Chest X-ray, PA view. Patient: 32 years old, sex M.
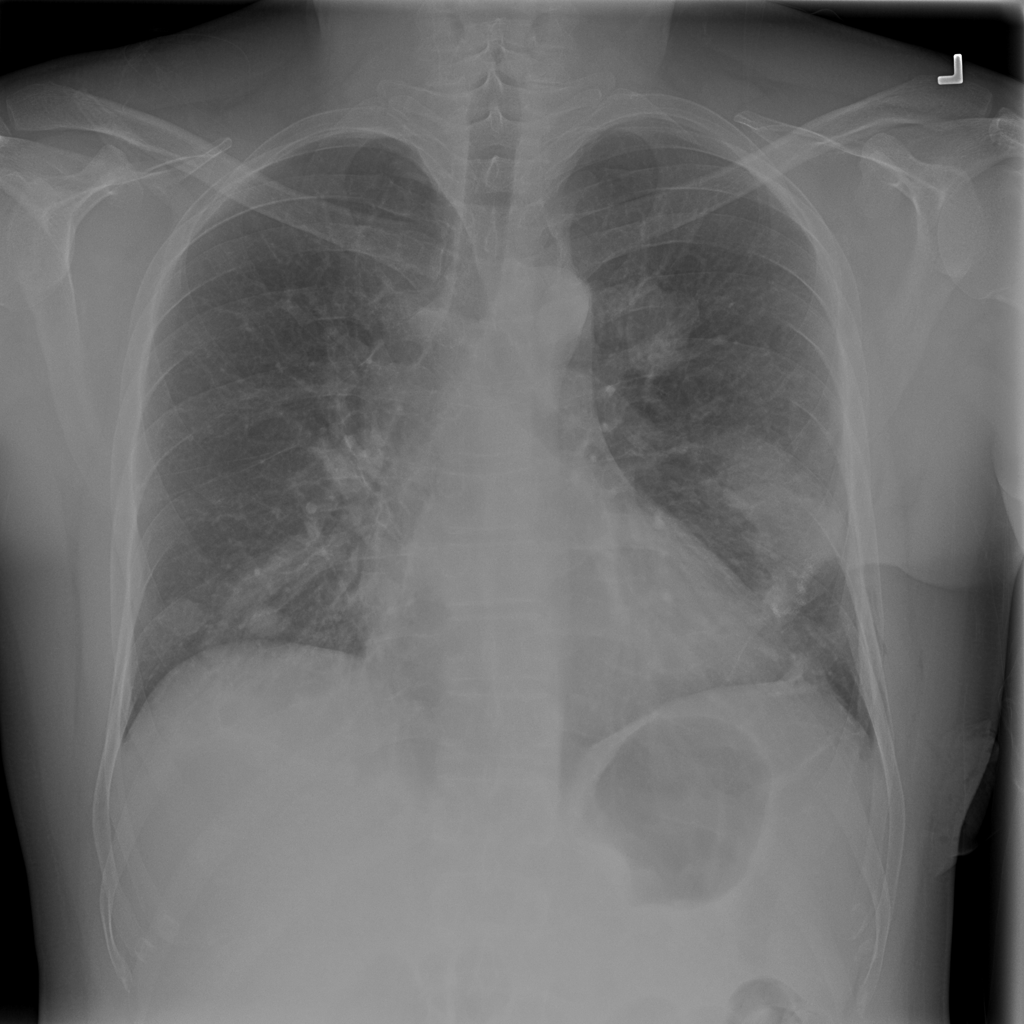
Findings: Nodule